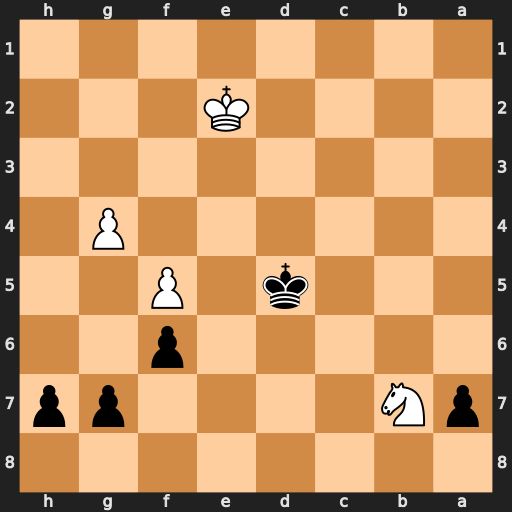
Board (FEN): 8/pN4pp/5p2/3k1P2/6P1/8/4K3/8
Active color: b
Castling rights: -
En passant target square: -
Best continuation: Ke4 Nc5+ Kf4 Ne6+ Kxg4